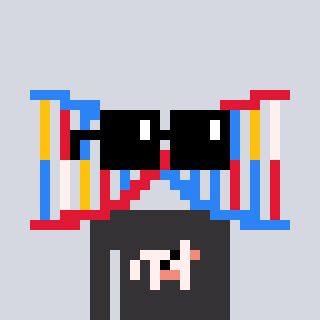
a pixel art character with square black sunglasses, a dna-shaped head and a grayscale-colored body on a cool background